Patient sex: F
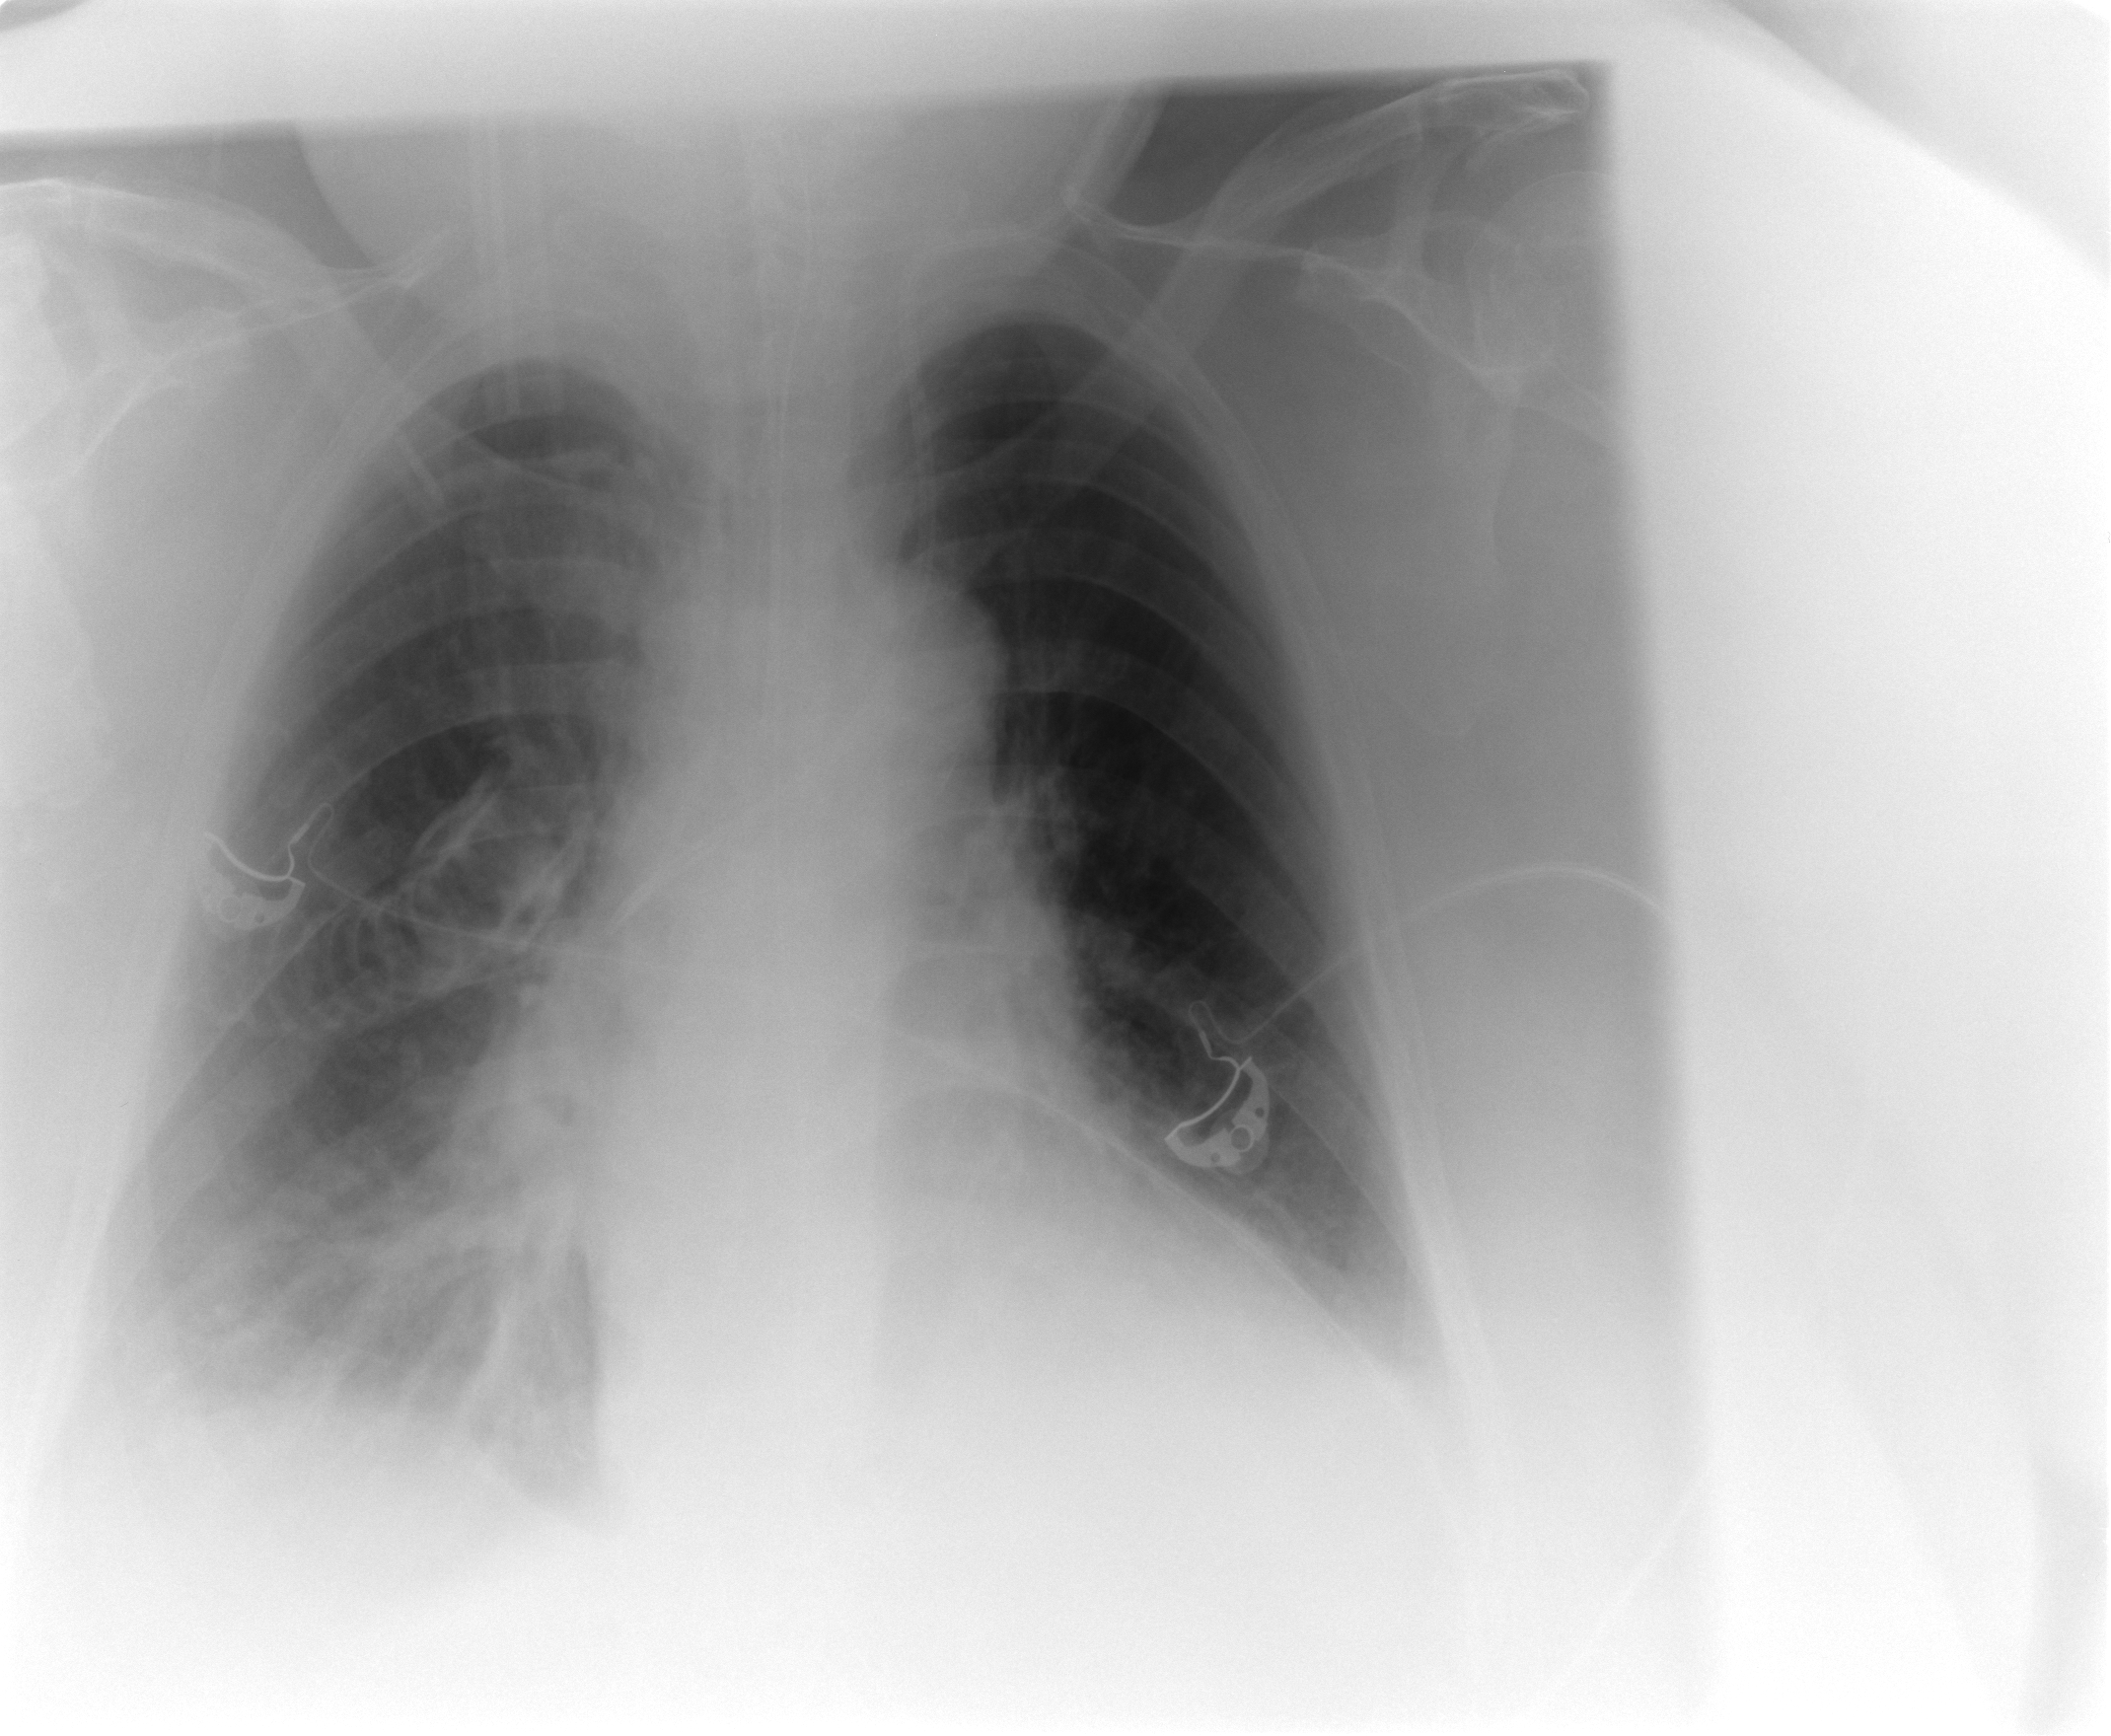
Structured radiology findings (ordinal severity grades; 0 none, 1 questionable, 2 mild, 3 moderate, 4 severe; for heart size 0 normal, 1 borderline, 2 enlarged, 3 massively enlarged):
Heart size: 0
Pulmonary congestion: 2
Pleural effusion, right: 1
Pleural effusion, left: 1
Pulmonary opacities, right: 0
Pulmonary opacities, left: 0
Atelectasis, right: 2
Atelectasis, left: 2